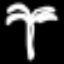
Label: palm tree